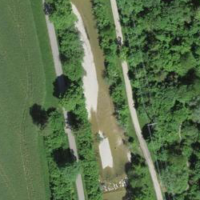
EUNIS habitat code: 41
Species observed at this site:
Tettigonia viridissima